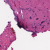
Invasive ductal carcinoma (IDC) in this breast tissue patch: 0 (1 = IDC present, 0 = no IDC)